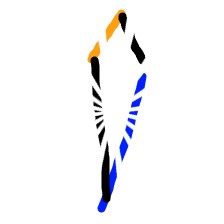
Shape: kite